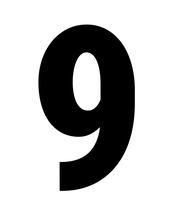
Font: Roboto_Condensed_ExtraBold